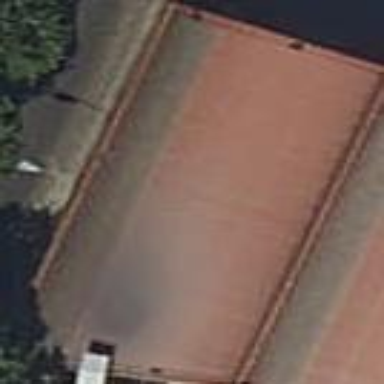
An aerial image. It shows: Industrial building.